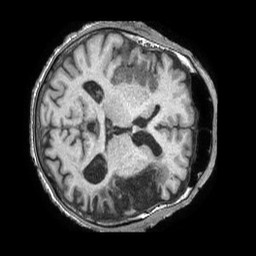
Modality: T1w
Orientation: axial
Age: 61
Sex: male
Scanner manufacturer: philips
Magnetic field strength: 1.5 T
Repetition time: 0.007582 s
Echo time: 0.003475 s